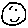
Label: smiley face